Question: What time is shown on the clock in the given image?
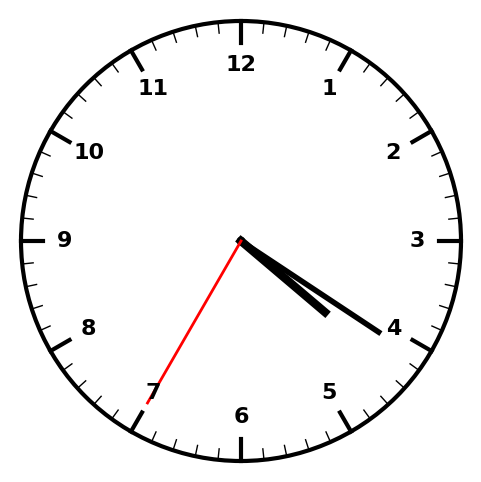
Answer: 04:20:35